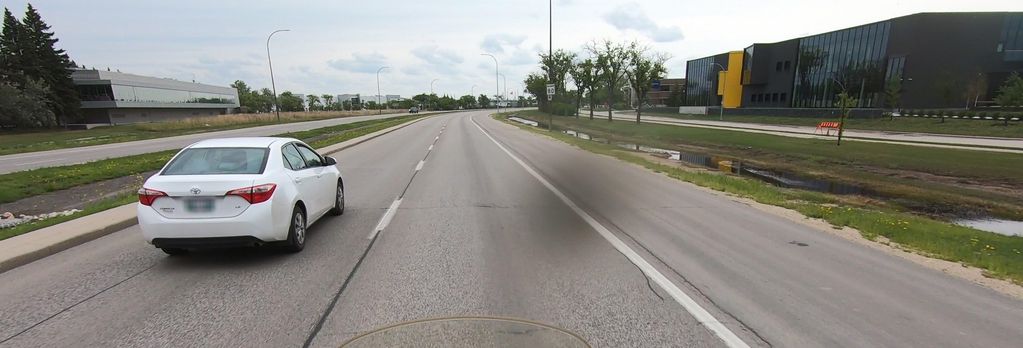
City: winnipeg